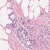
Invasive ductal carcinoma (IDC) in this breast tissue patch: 1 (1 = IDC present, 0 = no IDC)